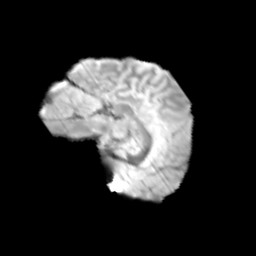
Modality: T2w
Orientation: sagittal
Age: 11
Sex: male
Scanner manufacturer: siemens
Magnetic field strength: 3 T
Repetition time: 3.8 s
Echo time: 0.07 s